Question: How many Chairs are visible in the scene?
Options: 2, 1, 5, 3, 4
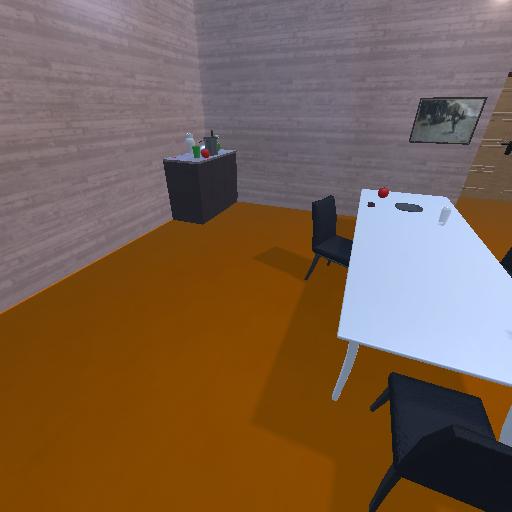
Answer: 2